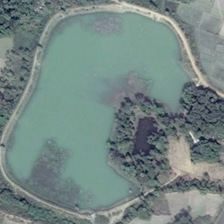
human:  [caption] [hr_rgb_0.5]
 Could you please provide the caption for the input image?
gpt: many green trees and farmlands are around an almost circle pond .

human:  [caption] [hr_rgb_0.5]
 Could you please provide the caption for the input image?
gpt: many green trees and farmlands are around an almost circle pond .

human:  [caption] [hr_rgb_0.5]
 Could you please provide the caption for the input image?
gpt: many green trees and farmlands are around an almost circle pond .

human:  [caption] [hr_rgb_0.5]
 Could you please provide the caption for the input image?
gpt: many green trees and farmlands are around an almost circle pond .

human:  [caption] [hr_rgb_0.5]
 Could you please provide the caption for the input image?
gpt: many green trees and farmlands are around an almost circle pond .